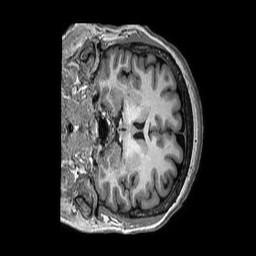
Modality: T1w
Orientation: coronal
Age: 53
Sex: female
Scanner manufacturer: philips
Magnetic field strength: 3 T
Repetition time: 0.006579 s
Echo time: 0.002957 s